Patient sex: M
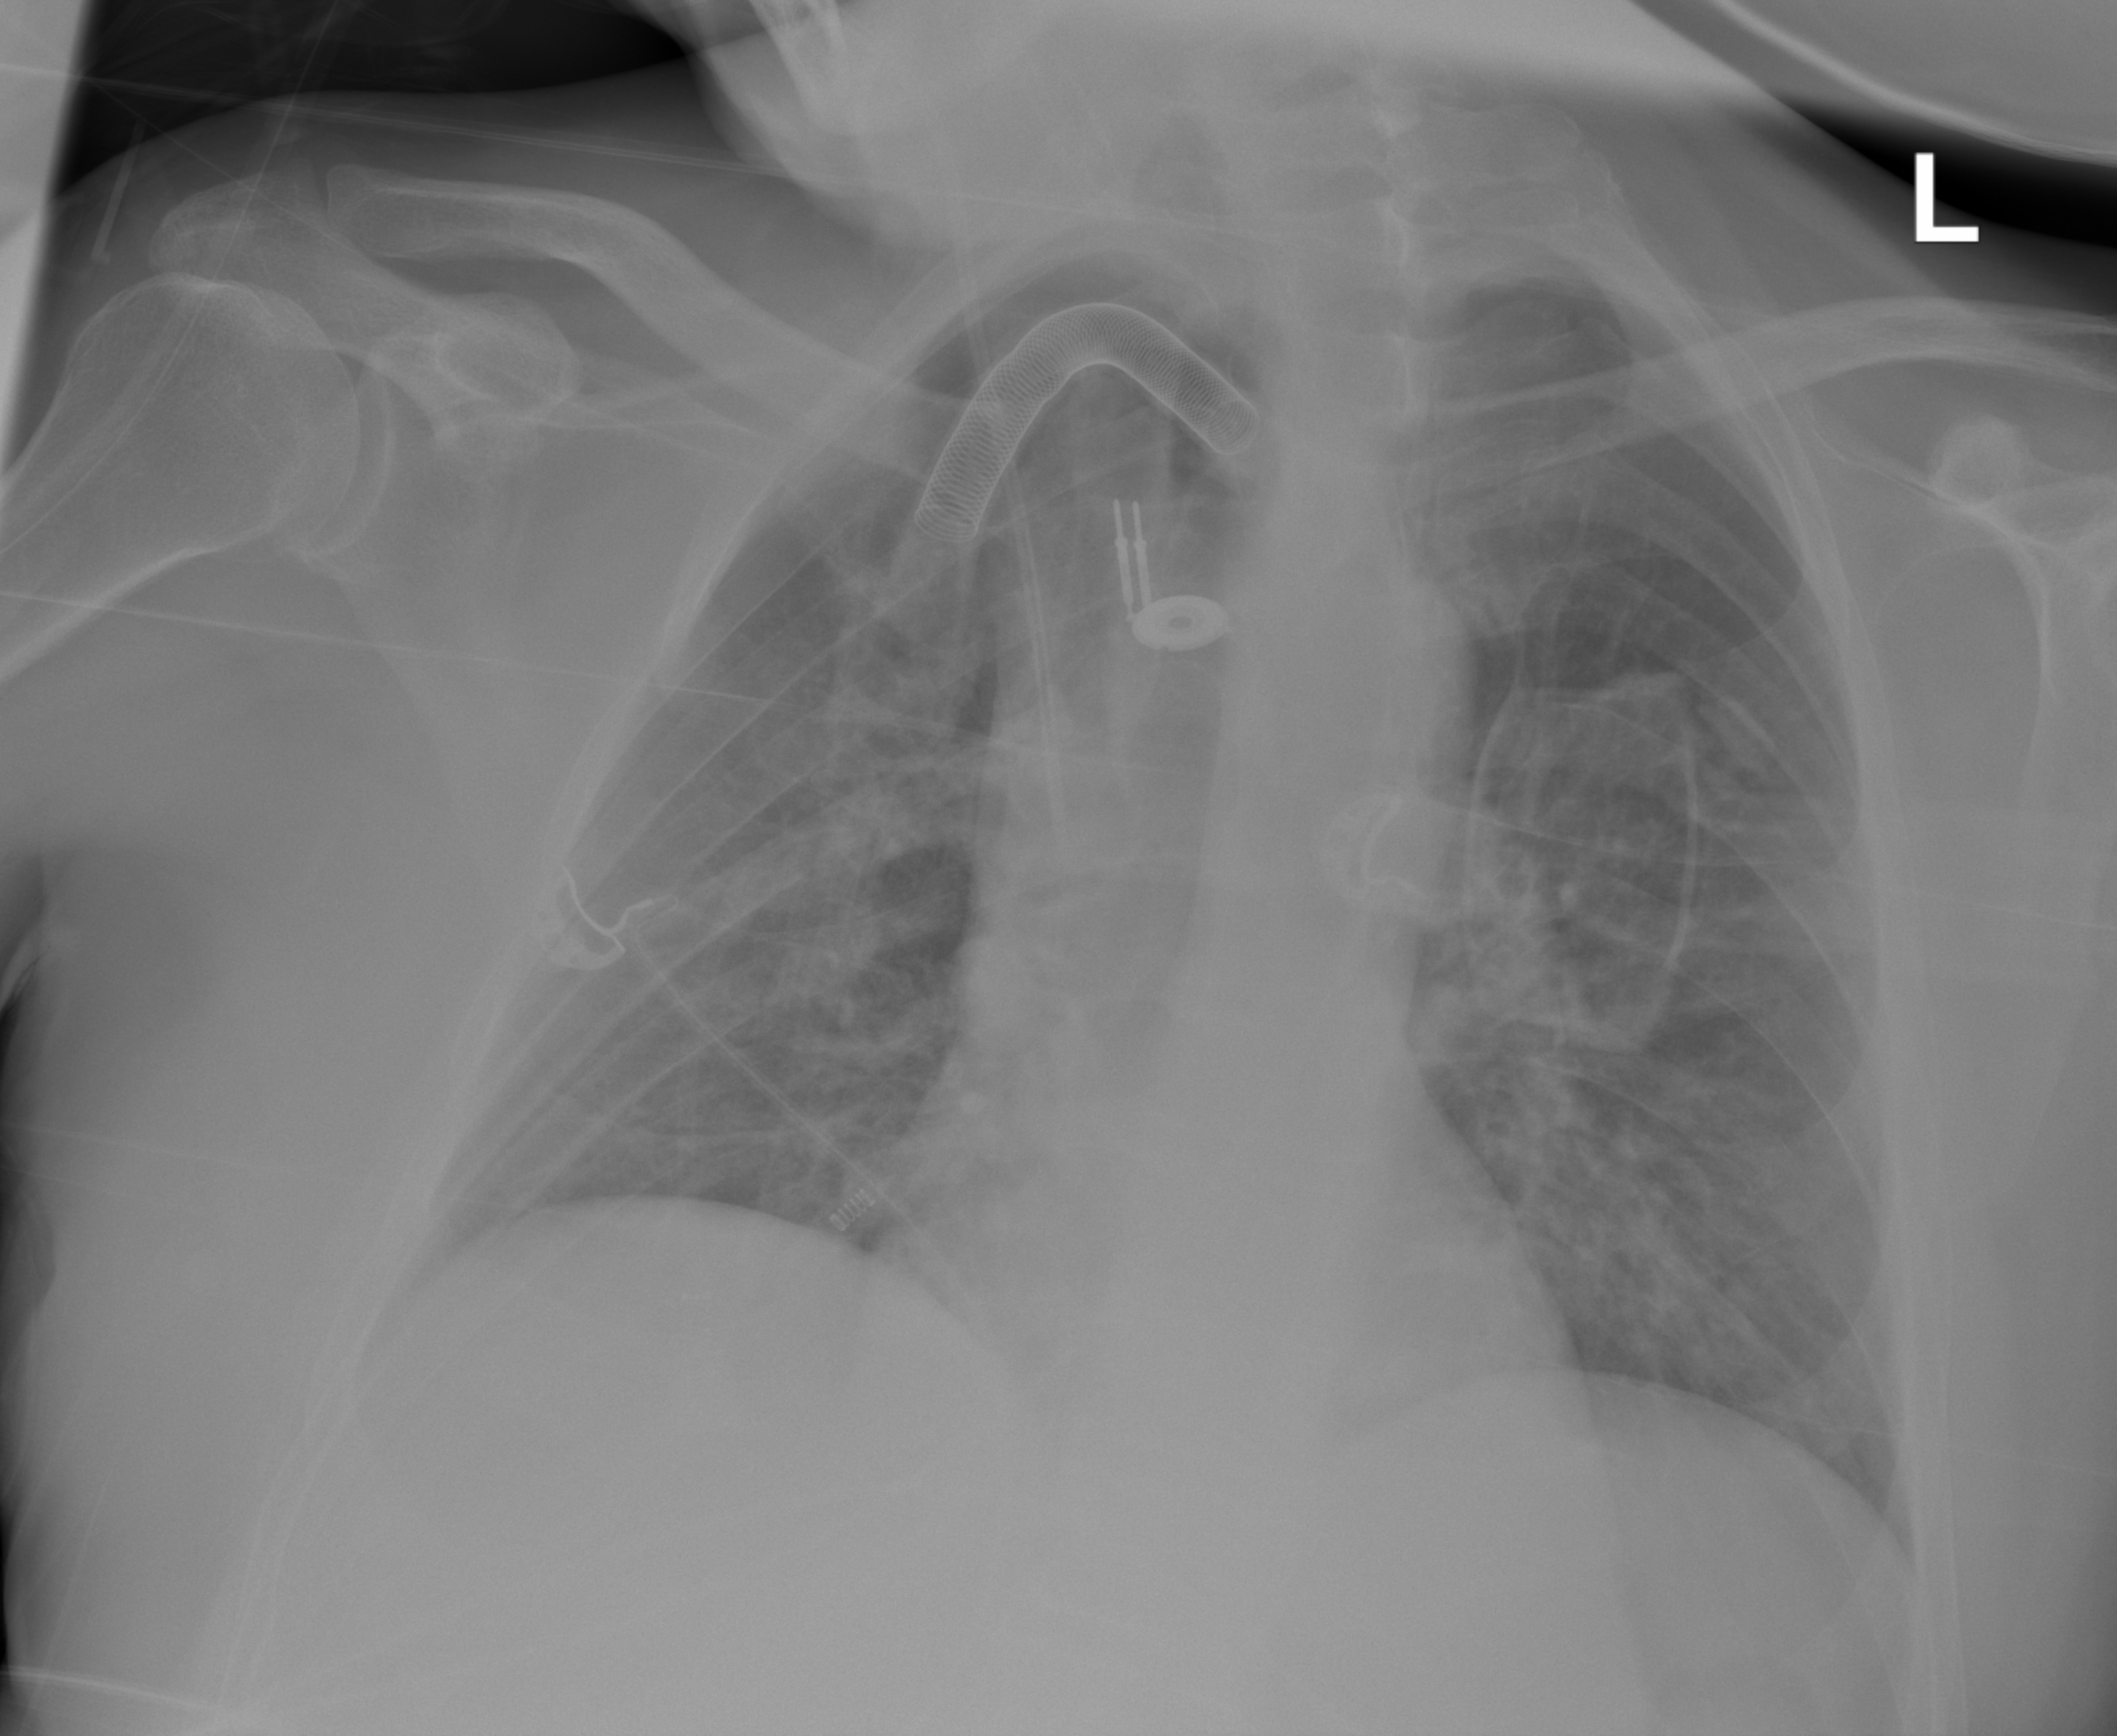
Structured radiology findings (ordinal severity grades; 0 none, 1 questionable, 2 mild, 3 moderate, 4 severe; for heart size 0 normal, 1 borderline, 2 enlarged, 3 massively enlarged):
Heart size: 0
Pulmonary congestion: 0
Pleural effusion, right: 0
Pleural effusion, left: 0
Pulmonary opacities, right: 2
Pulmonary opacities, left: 2
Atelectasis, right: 2
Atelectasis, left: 2